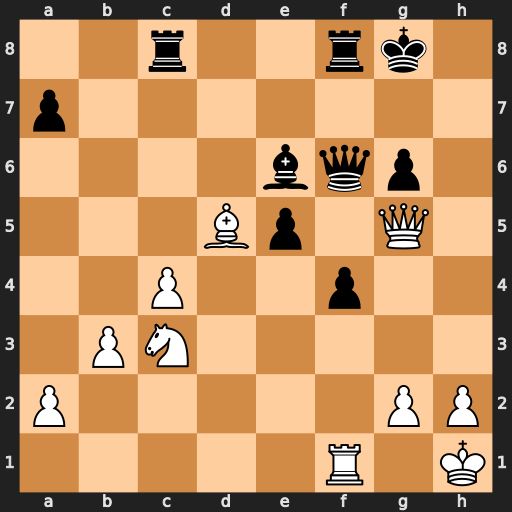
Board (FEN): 2r2rk1/p7/4bqp1/3Bp1Q1/2P2p2/1PN5/P5PP/5R1K
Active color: w
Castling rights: -
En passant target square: -
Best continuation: Ne4 Qf7 Nd6